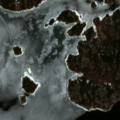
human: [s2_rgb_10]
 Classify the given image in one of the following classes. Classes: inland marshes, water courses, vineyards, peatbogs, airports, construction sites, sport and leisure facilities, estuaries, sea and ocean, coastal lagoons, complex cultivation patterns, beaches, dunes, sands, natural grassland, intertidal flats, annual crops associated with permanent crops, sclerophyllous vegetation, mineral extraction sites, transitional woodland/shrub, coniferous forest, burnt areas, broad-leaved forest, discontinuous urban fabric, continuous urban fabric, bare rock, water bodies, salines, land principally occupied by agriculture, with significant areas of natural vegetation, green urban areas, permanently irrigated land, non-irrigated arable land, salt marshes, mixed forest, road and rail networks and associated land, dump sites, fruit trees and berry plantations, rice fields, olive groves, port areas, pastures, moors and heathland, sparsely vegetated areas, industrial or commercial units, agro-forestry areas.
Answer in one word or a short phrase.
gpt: coniferous forest, mixed forest, sea and ocean